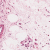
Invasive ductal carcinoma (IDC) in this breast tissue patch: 0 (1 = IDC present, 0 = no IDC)